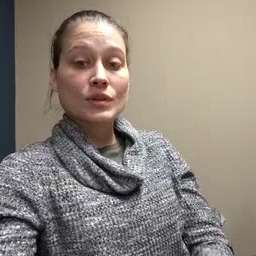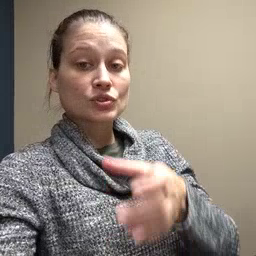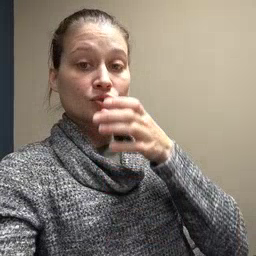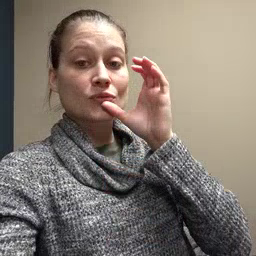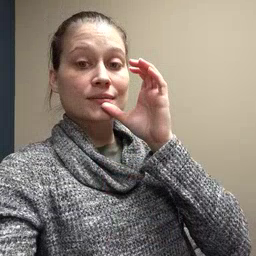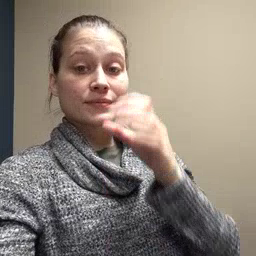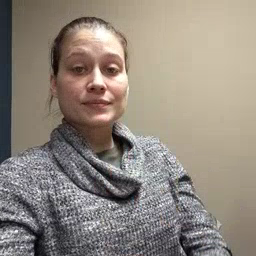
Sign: drink